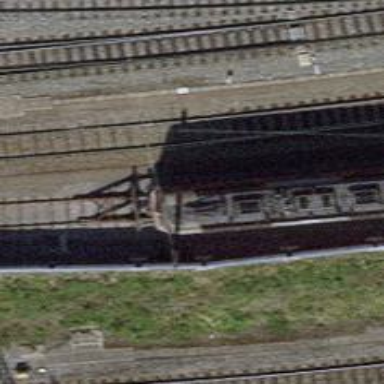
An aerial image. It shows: Railway buffer stop.